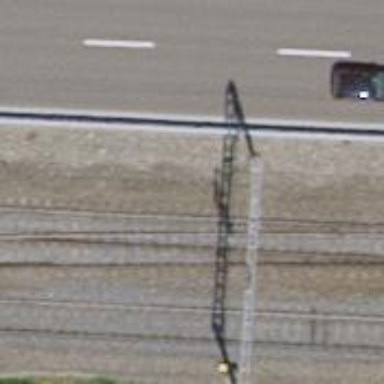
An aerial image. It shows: Single railway track with electrified contact line.